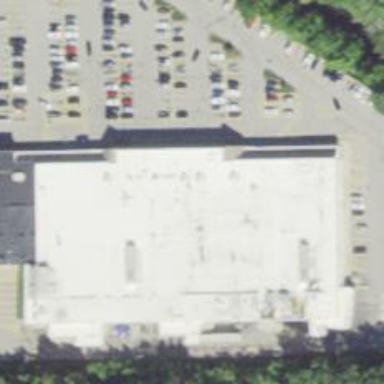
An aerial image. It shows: Supermarket.